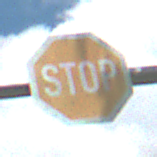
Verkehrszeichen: Stop
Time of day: Midday
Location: Outdoor (Nature)
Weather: PartlyCloudy
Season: NotSpecified
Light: Natural